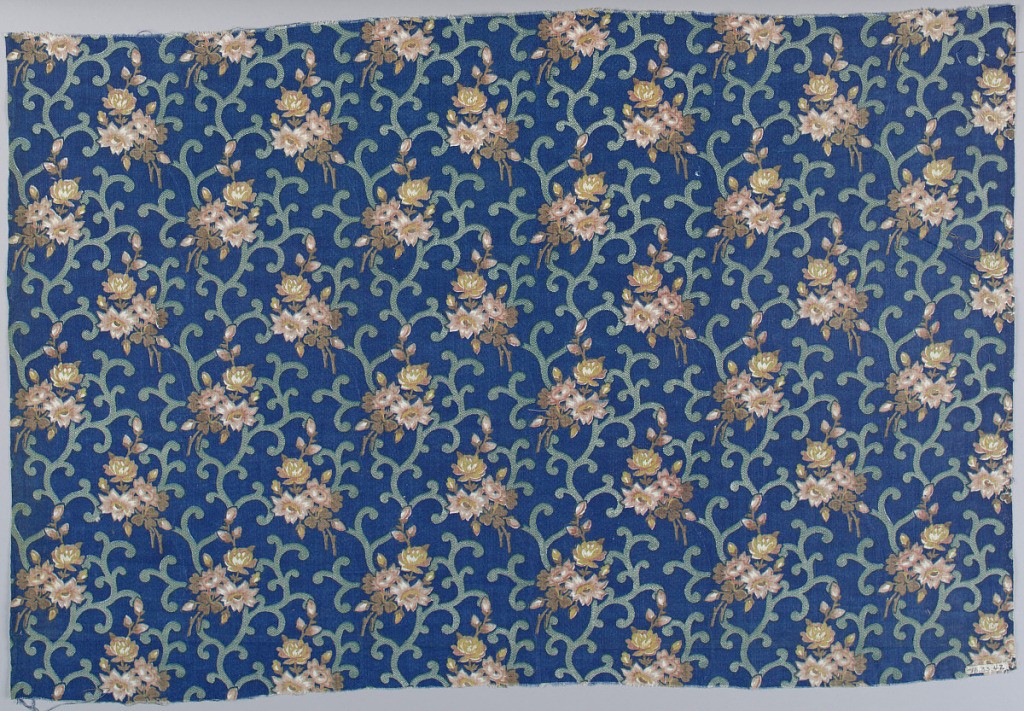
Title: Textile
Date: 1870–80
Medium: cotton Technique: roller printed on plain weave
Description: Flower sprays in brown and pink with green scrolling lines on a dark blue ground.